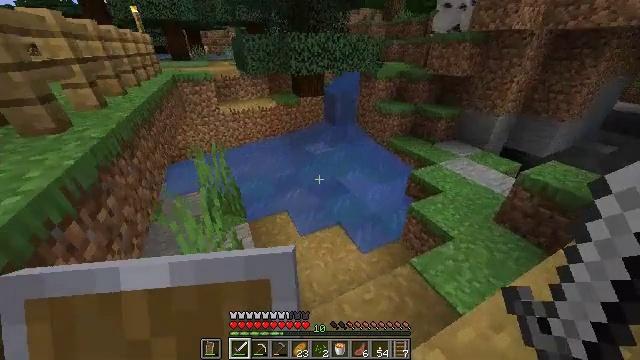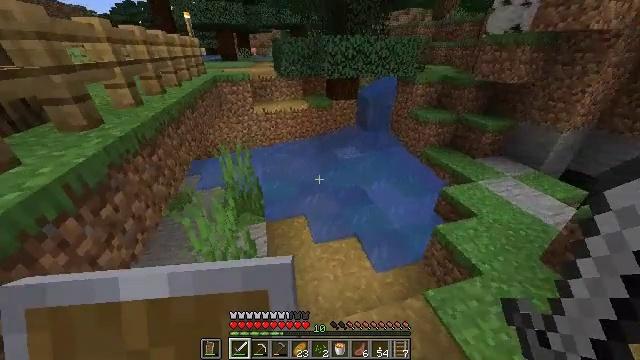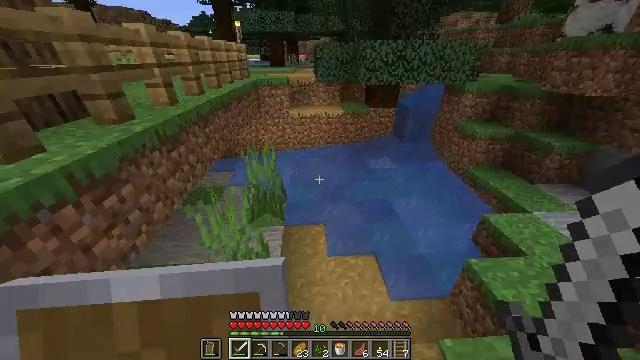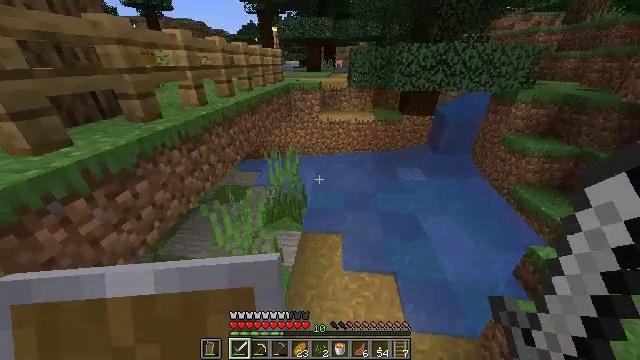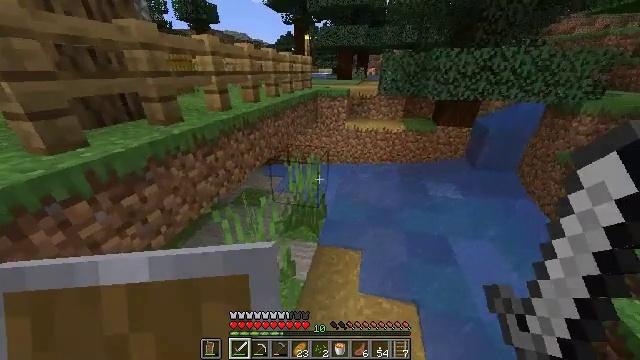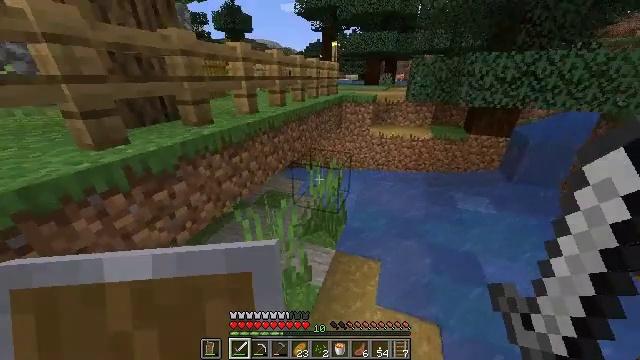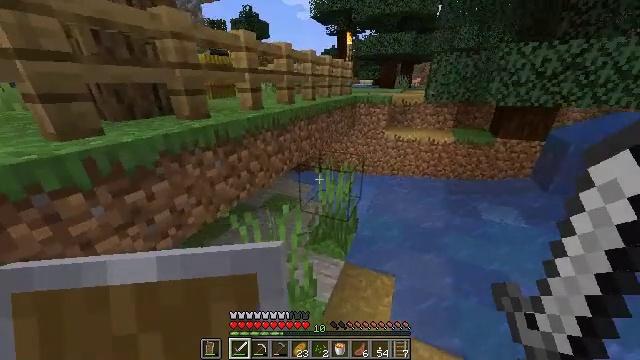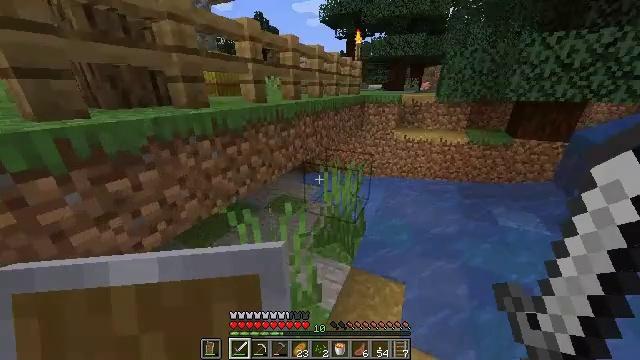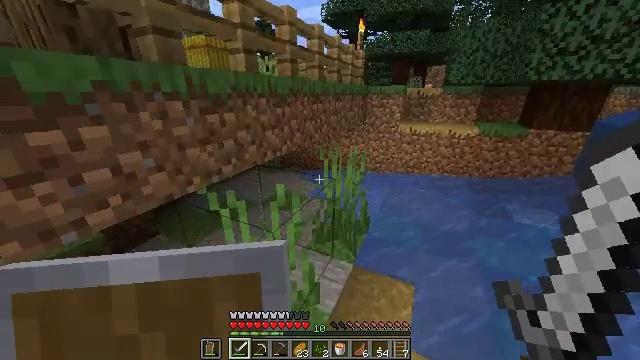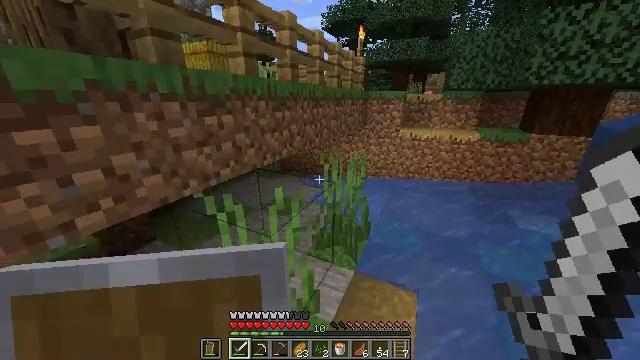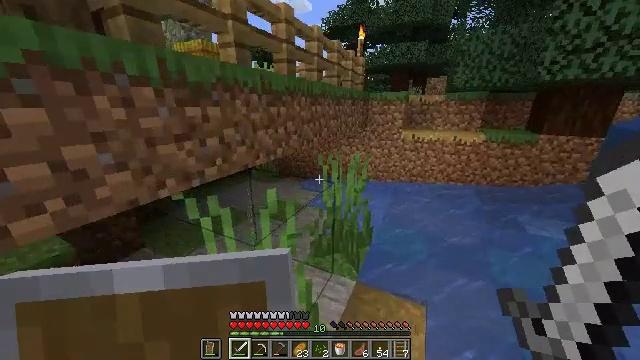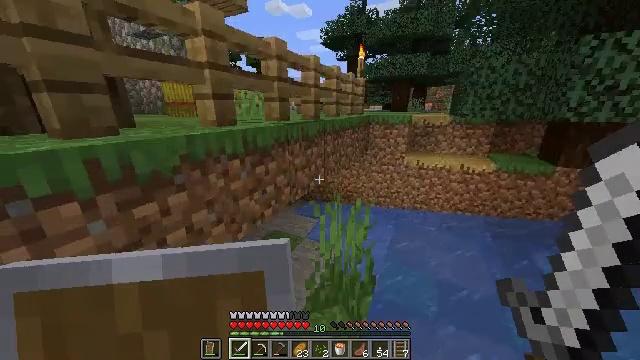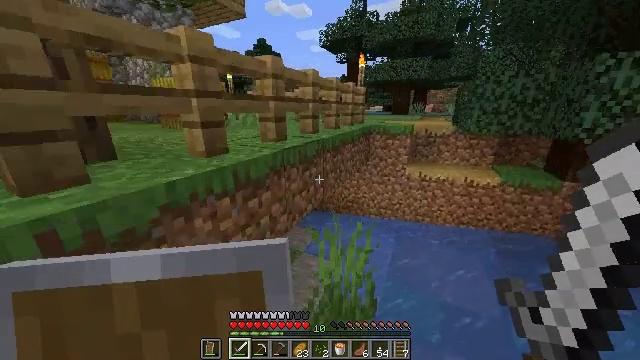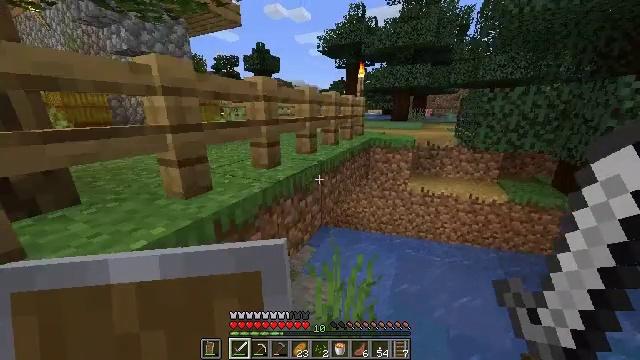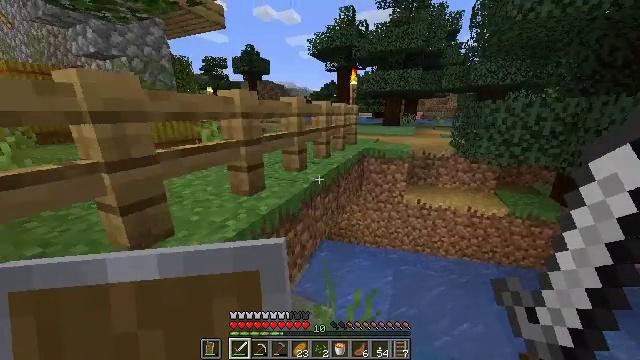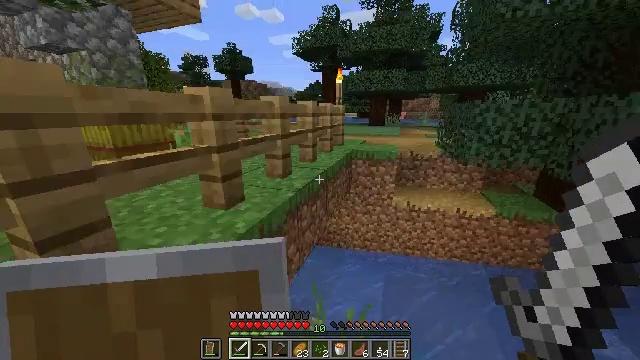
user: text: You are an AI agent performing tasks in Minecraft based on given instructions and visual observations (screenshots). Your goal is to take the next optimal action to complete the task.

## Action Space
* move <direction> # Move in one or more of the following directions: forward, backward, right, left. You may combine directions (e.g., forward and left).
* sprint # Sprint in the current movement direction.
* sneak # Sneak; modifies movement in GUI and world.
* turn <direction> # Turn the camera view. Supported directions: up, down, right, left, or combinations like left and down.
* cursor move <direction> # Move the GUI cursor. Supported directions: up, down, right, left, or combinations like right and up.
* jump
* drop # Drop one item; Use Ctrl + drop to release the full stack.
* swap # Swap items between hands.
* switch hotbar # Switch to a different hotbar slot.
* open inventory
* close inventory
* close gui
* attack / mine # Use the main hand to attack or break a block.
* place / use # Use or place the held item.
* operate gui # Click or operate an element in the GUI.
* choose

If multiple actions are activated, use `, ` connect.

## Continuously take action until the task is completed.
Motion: motion action
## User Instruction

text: Reclaim the grass path segment.
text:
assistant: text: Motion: move forward and move right, sprint, turn left
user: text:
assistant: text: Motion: move forward and move right, sprint, turn left and up
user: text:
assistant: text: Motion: move forward, sprint, turn left and up
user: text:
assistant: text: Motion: move forward, sprint, turn left and up
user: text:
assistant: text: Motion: move forward, sprint, turn left and up
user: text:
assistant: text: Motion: move forward, sprint, turn left and up
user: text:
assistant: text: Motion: move forward, sprint, turn left and up
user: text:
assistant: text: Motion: move forward, sprint, turn up, jump
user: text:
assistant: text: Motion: move forward, sprint, turn up, jump
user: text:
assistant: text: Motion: move forward, sprint, turn up, jump
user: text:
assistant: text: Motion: move forward, sprint, jump
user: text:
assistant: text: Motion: move forward, sprint, jump
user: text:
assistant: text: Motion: move forward, sprint, jump
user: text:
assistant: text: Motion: move forward, sprint, turn right, jump
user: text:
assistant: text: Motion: move forward, sprint, turn right, jump
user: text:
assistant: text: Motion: move forward, sprint, turn right, jump
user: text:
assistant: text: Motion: move forward, sprint, turn right and down, jump
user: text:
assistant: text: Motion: move forward, sprint, turn right and down, jump
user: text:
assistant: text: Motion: move forward, sprint, turn right and down, jump
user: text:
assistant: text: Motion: move forward, sprint, turn right, jump
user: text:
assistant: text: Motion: move forward, sprint, turn right, jump
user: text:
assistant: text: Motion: move forward, sprint, turn right, jump
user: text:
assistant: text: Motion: move forward, sprint, turn right, jump
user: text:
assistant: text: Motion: move forward, sprint, turn right and up, jump
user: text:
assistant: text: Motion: move forward, sprint, turn right and up, jump
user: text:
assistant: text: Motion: move forward, sprint, turn right, jump
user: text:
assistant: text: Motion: move forward, sprint, jump
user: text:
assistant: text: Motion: move forward, sprint, jump
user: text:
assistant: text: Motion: move forward, sprint, turn up, jump
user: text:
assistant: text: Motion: move forward, sprint, turn left and up, jump